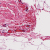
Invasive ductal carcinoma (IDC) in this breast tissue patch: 0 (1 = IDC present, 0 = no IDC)